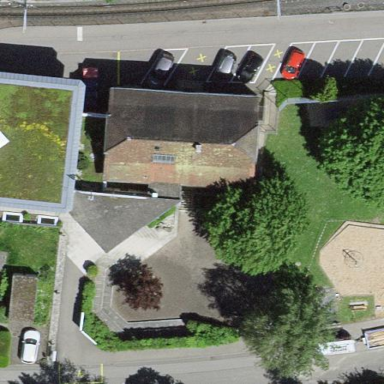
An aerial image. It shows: Playground area for leisure activities on the land.